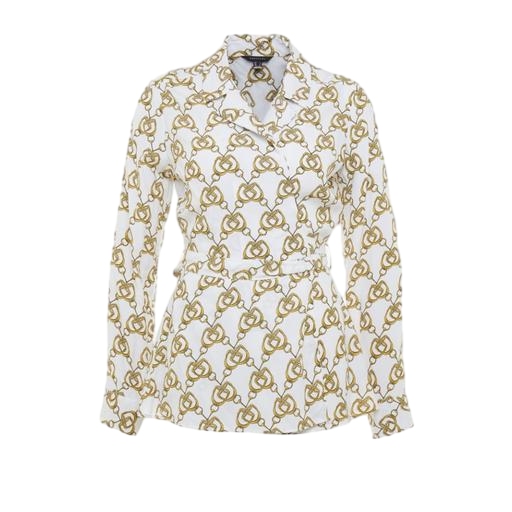
white printed shirt, printed shirt, white hamilton print shirt, white background